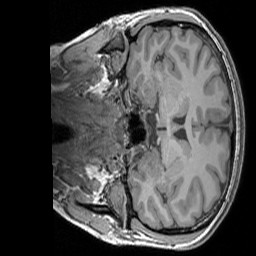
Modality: T1w
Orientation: coronal
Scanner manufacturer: siemens
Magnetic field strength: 3 T
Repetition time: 1.83 s
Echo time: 0.00303 s